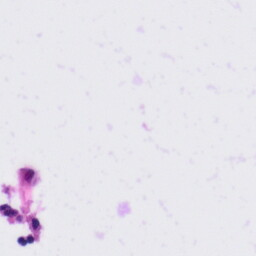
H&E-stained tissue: Tonsil